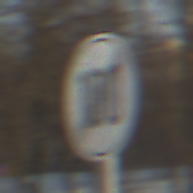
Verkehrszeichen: EndeGeschwindigkeit100
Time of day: MorningAfternoon
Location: Outdoor (Suburban)
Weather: PartlyCloudy
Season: NotSpecified
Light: Natural